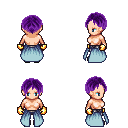
a pixel art fantasy rpg character, female body template, human, light skin, overskirt, metal pants, purple parted hairstyle, gold gloves, gray slippers, four views (front, back, left, right), 2x2 character sprite sheet, small pixel art, hard edges, no anti-aliasing